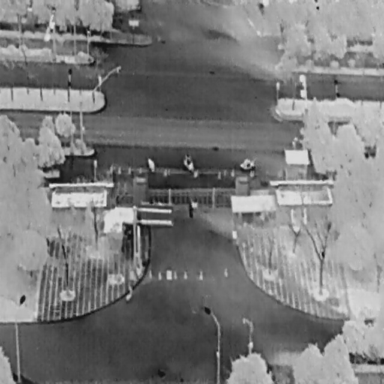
There are three objects shown in the infrared image, including a Person, and two Bicycles.